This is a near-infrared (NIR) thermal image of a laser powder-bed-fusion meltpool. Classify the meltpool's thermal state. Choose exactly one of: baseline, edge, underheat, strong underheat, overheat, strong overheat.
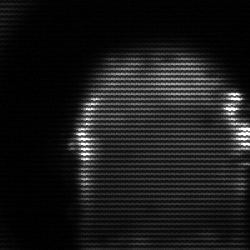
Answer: baseline